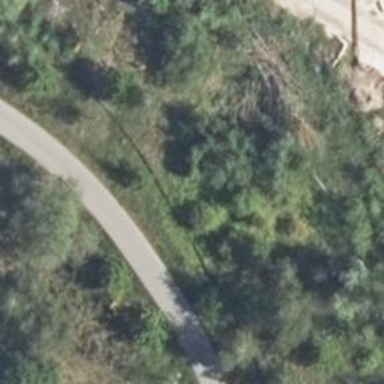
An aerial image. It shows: Asphalt service road.